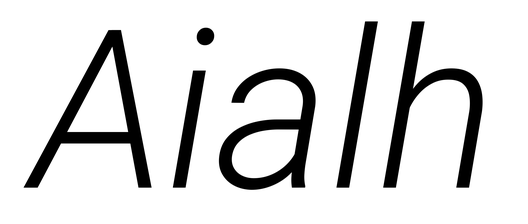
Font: Roboto-Italic_Light_Italic